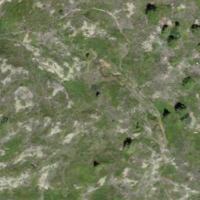
EUNIS habitat code: 26
Species observed at this site:
Marmota marmota